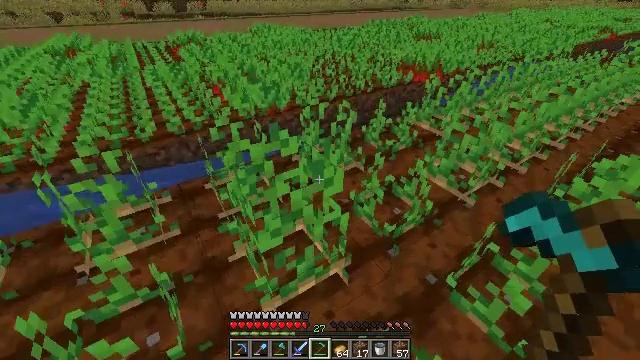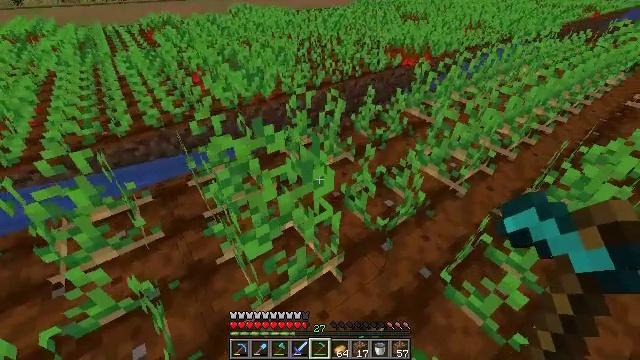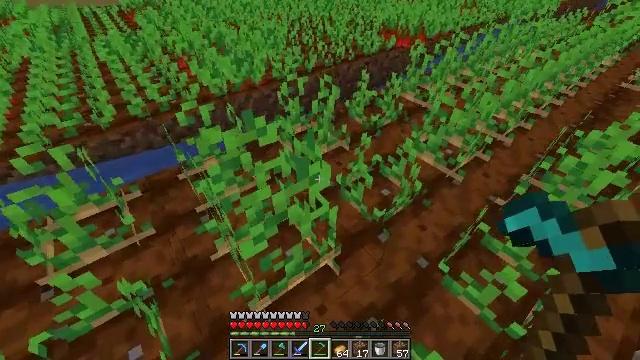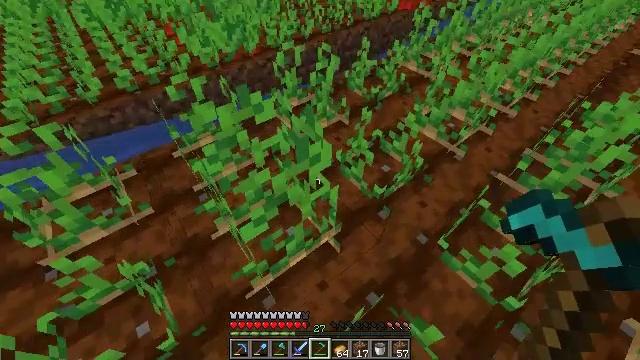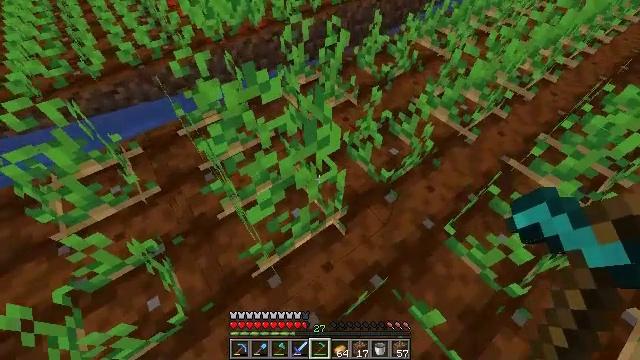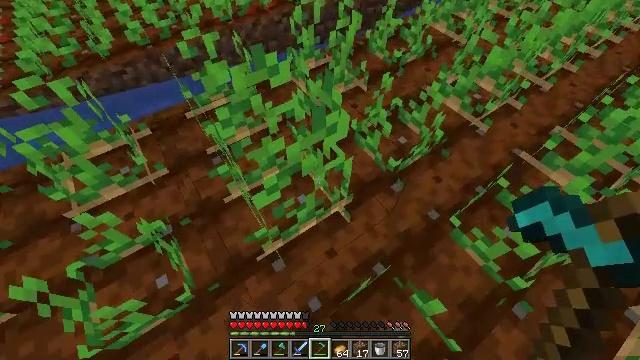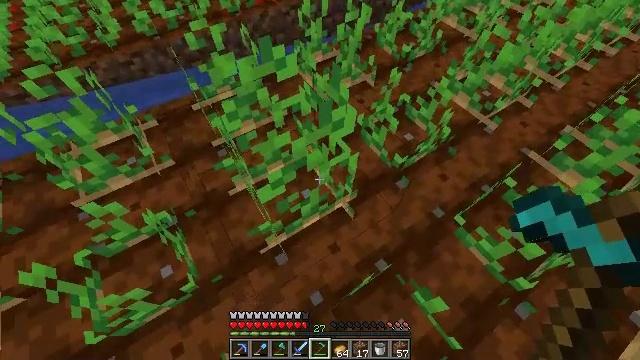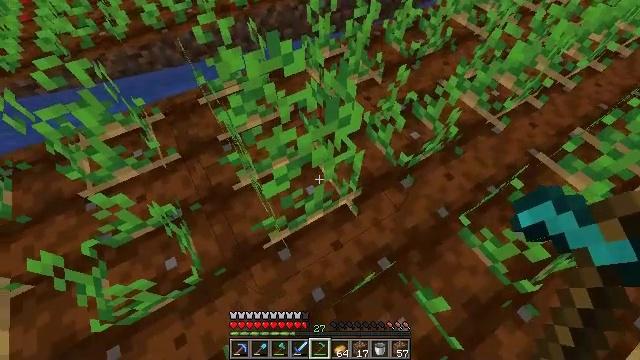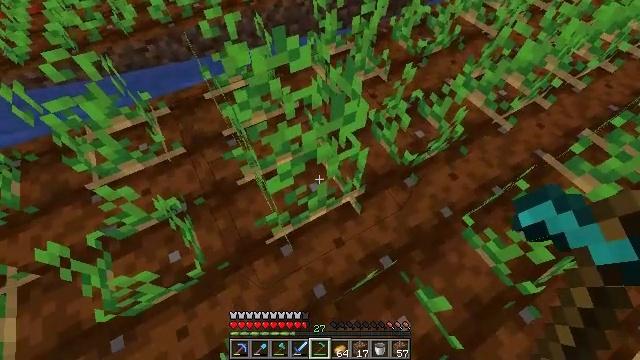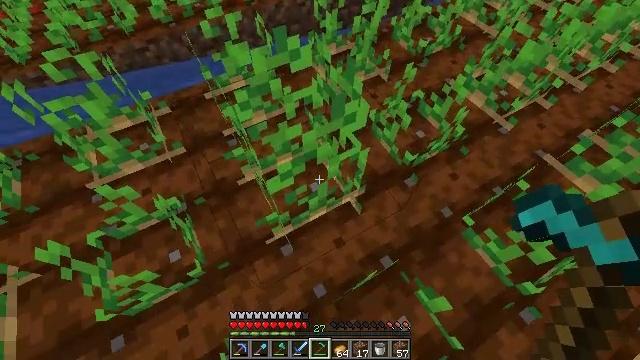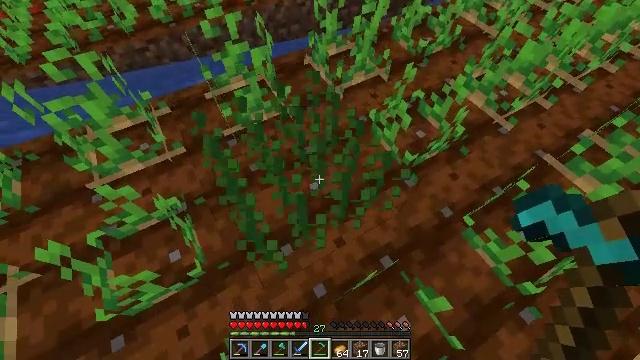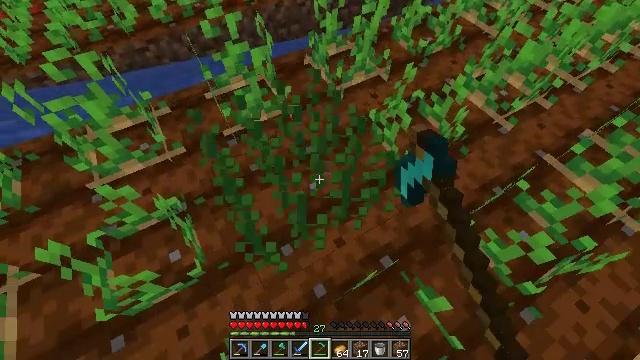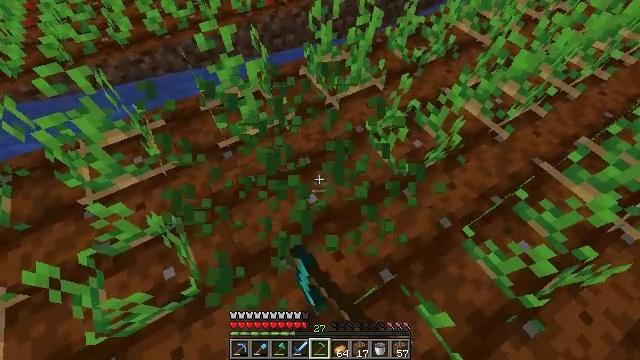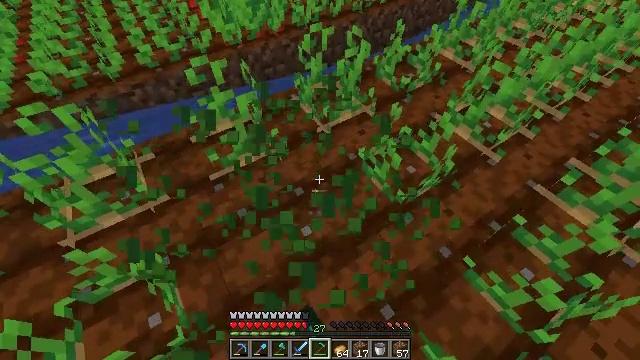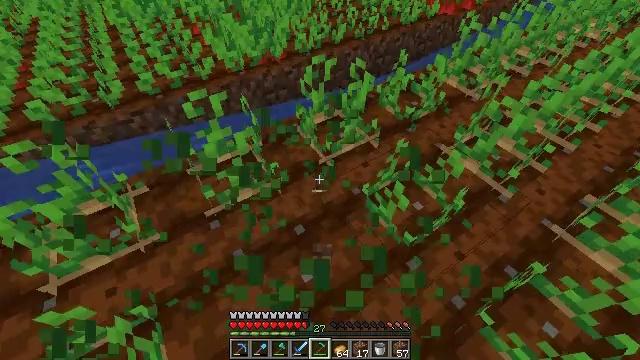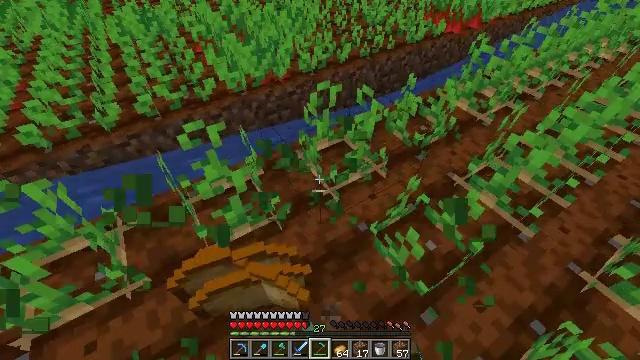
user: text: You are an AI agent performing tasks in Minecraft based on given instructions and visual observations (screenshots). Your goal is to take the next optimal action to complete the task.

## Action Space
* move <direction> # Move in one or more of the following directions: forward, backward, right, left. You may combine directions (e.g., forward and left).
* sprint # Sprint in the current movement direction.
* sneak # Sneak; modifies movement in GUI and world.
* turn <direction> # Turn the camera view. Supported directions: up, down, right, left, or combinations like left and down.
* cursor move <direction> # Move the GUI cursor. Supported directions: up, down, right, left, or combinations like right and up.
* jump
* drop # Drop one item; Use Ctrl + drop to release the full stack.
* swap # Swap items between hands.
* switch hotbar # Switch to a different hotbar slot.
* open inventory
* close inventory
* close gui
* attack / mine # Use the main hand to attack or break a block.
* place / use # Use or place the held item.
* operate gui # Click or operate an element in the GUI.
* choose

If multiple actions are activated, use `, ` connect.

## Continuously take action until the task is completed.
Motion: motion action
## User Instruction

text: Dig up potatoes from the soil.
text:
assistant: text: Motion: turn right and down
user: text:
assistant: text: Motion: turn right and down
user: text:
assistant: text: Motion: turn down
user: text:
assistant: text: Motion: turn left and down
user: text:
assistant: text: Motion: turn left and down
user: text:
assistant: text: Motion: turn left and down
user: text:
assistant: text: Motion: turn left
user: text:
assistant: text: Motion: turn left
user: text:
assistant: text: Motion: no_op
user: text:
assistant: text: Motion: attack / mine
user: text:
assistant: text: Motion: attack / mine
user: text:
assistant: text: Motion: move forward, turn right and up
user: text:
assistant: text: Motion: move forward, turn right and up
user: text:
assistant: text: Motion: move forward, turn up
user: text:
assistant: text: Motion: move forward, turn up
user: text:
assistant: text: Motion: move forward, turn left and up
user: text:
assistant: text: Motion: no_op
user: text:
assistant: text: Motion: turn left
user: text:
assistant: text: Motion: turn left
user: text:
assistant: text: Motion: turn left
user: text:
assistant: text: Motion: turn left and up
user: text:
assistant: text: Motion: turn left and up
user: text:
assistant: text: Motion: turn left and up
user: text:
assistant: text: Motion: move right, turn left and up
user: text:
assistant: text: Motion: move forward and move right, turn left and up
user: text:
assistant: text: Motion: move forward and move right, turn left and up
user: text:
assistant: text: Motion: move forward and move right, turn left and up
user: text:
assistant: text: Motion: move forward and move left, turn left and up
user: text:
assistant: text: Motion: move forward and move left, turn left
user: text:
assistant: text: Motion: move forward and move left